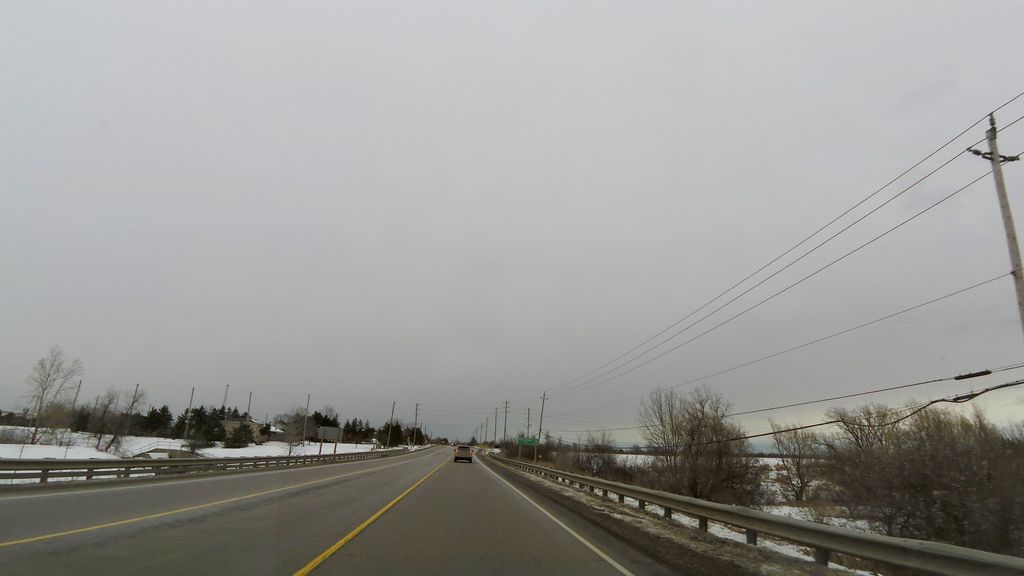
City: hamilton